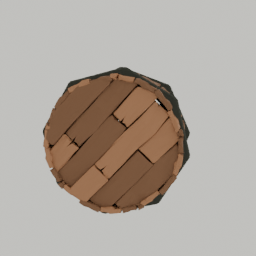
Label: tools